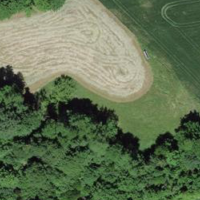
EUNIS habitat code: 52
Species observed at this site:
Chorthippus brunneus
Nemobius sylvestris
Gomphocerippus rufus
Mercurialis perennis
Chorthippus biguttulus